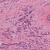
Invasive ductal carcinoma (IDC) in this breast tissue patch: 1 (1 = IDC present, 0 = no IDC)